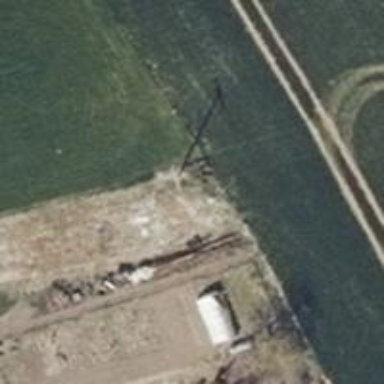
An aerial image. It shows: Power pole.